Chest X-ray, PA view. Patient: 48 years old, sex M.
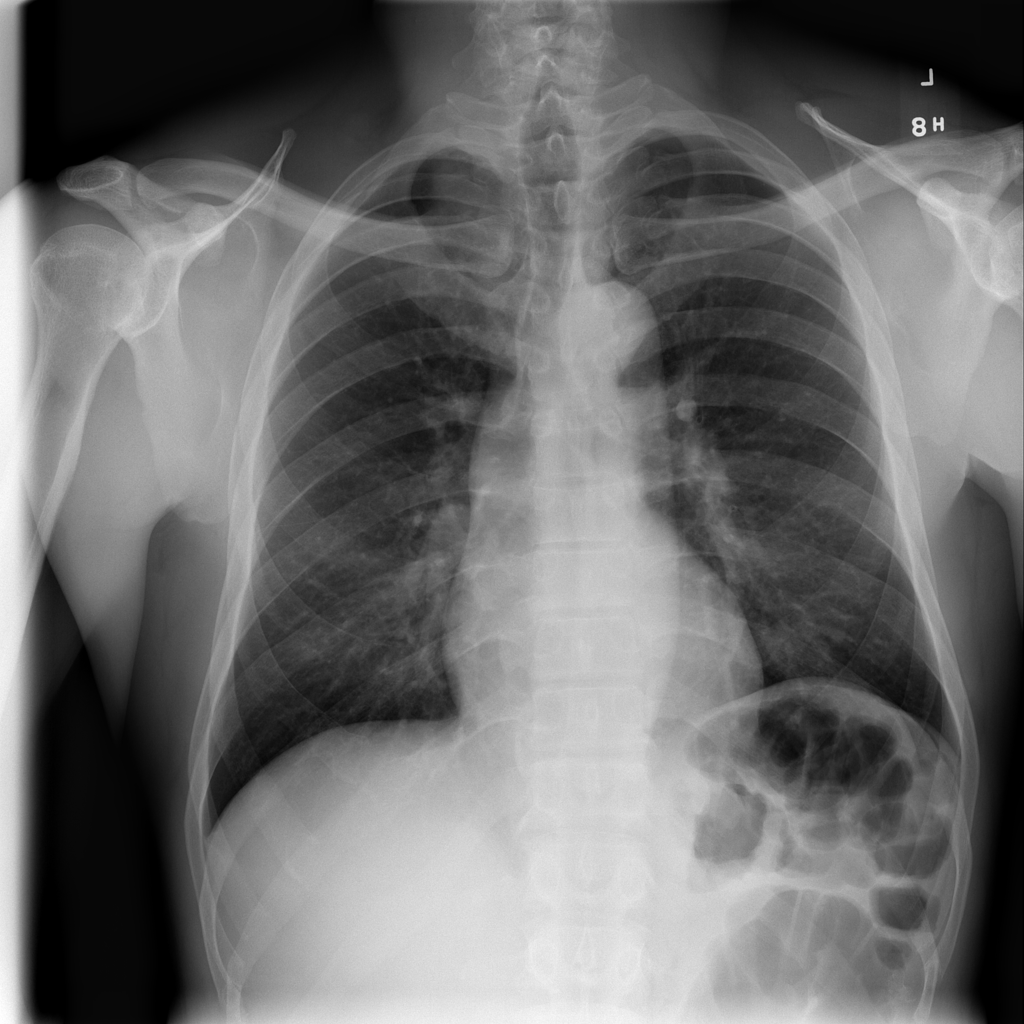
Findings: No Finding